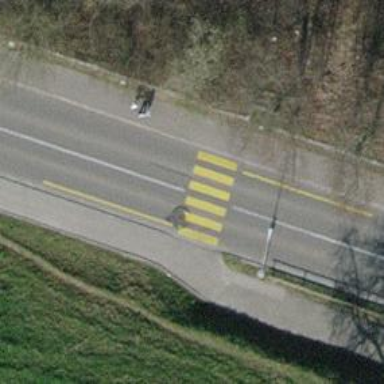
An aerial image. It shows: Sidewalk along the footway.